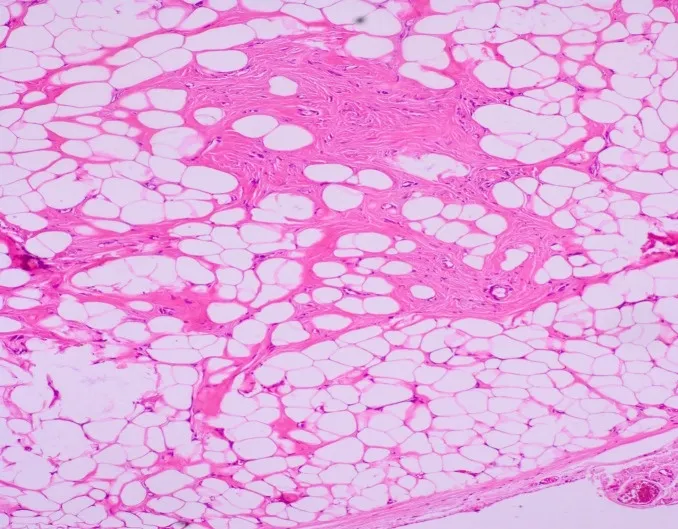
Microphotography of the specimen showing encapsulated tumor mass and mature adipocytes separated by a vascular patch (H & E stain; 10X).
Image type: pathology (h&e)